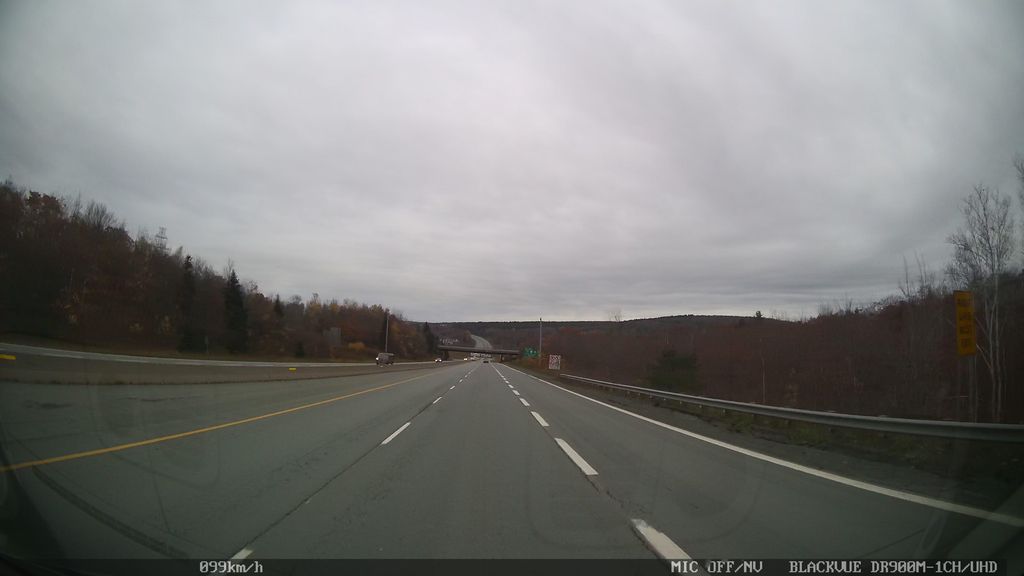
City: halifax